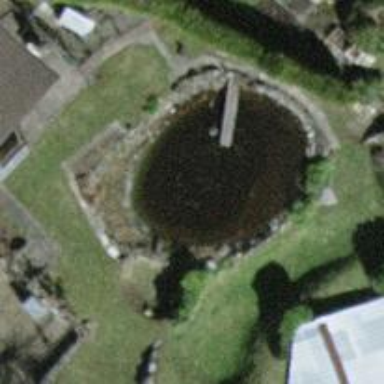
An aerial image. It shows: Pond with natural water.